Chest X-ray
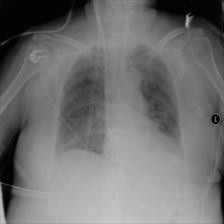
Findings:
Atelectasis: negative
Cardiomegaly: negative
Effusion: negative
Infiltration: negative
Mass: negative
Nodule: negative
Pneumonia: negative
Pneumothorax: negative
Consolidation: negative
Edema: negative
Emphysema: negative
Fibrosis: negative
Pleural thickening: negative
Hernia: negative